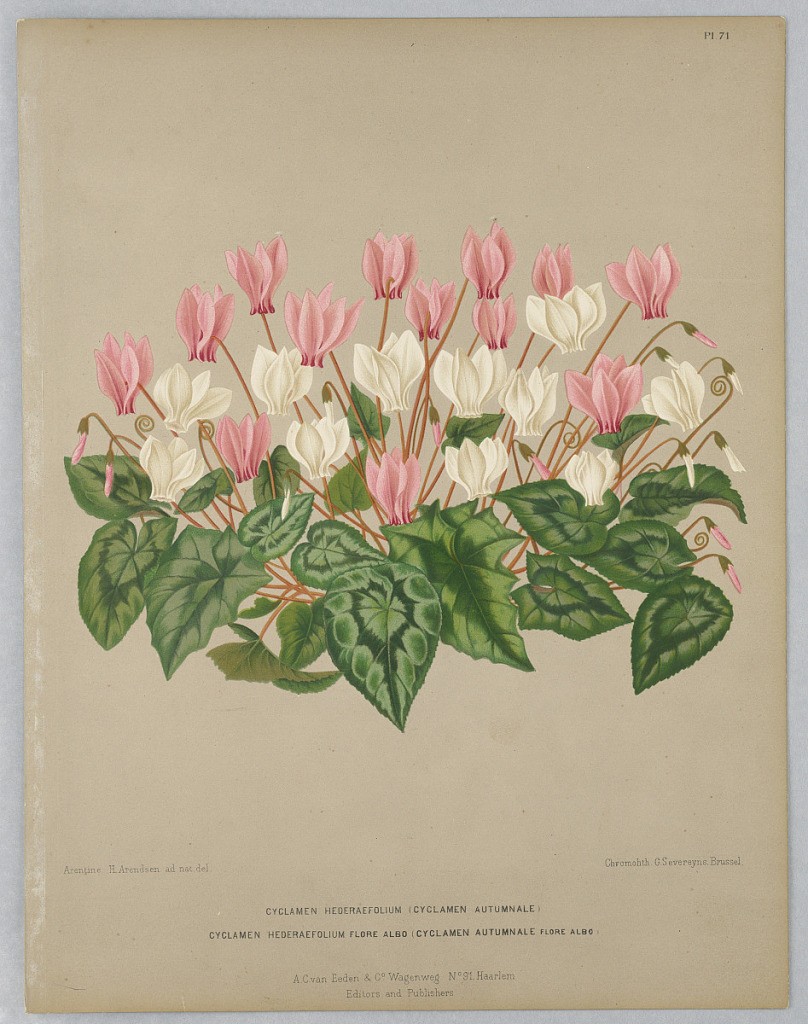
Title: Cyclamen Hederaefolium and Cycla Hederaefolium Flore Albo, Plate 71 from A. C. Van Eeden's "Flora of Haarlem"
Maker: Arentine H. Arendsen, Dutch, 1836 - 1915
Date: ca. 1881
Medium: Chromolithograph on paper
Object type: Print
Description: Disbound color plate "Cyclamen Hederaefolium and Cycla Hederaefolium Flore Albo" from A. C. Van Eeden's "Flora of Haarlem."